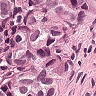
Metastatic tissue present: yes